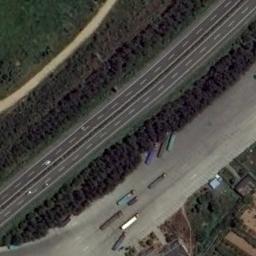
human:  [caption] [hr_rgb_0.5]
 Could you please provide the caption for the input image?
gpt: The freeway is surrounded by a large green forest, Many cars are parked in the open space beside the freeway, And there is a road beside the freeway .

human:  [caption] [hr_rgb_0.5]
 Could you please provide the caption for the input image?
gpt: The freeway is next to lines of trees with some cars .

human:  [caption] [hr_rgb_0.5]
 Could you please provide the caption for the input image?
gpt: There are many cars on the lower left side of the highway .

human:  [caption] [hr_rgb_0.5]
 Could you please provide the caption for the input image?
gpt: A straight freeway, A small road and a wide road go through the forest with many dark green trees and some houses .

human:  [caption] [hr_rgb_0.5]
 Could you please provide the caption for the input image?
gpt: There are green belts along the freeway beside a parking lot .